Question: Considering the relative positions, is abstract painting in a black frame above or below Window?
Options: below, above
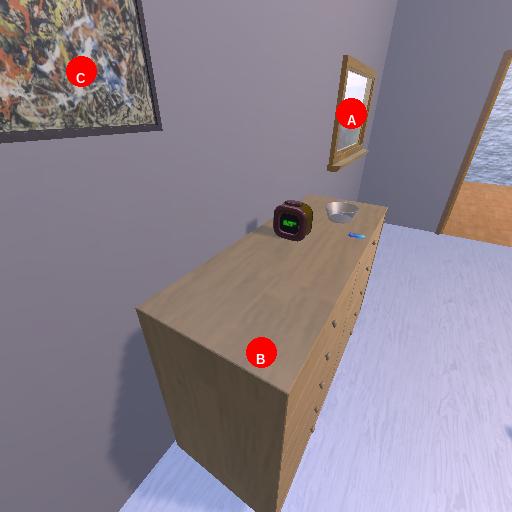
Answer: below